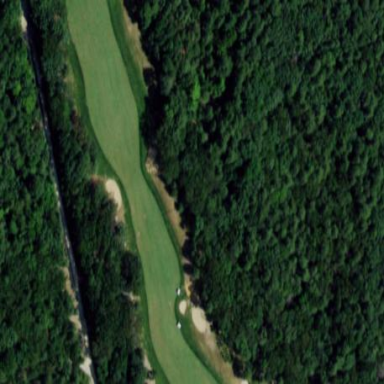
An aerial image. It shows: Heavy rough area on golf course.